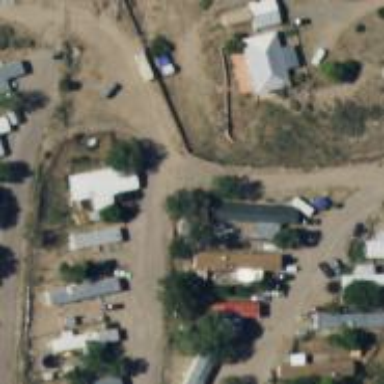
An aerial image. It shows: Residential area designated as trailer park.